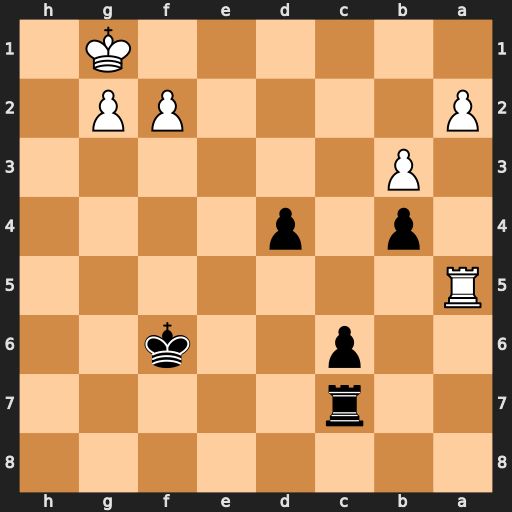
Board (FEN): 8/2r5/2p2k2/R7/1p1p4/1P6/P4PP1/6K1
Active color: b
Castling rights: -
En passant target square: -
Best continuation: d3 Kf1 Re7 Rc5 d2